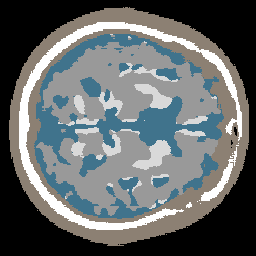
Label: no_lesion